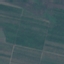
Land use / land cover: PermanentCrop